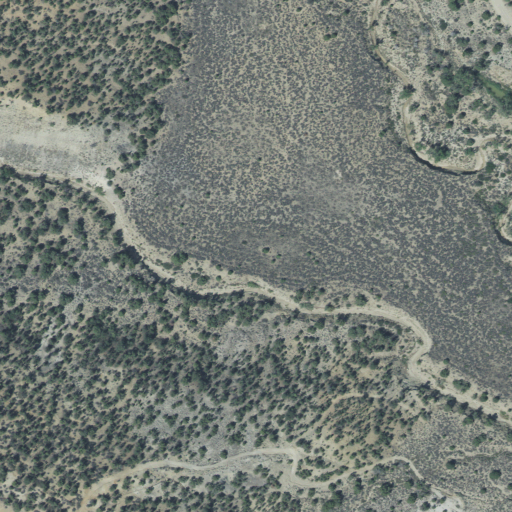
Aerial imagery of valley in Utah named Trail Canyon containing shrub, evergreen forest, and open development